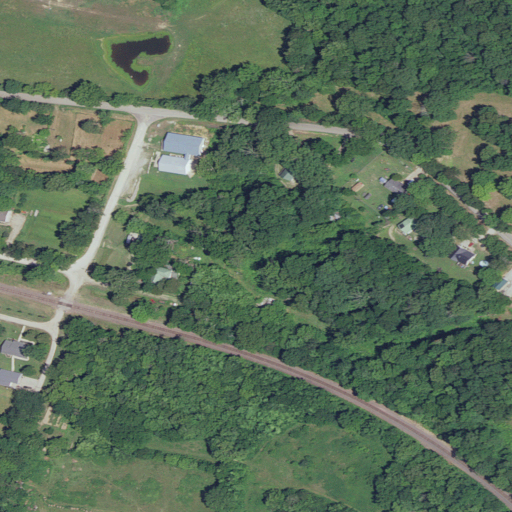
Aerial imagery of valley in Missouri named Happy Hollow containing deciduous forest, pasture, woody wetlands, open development, low intensity development, and medium intensity development